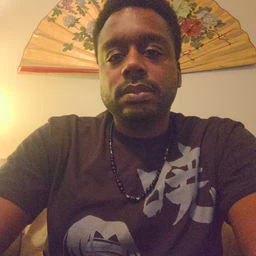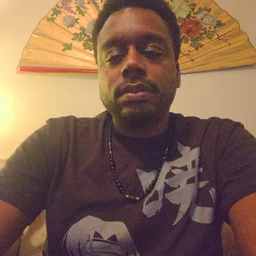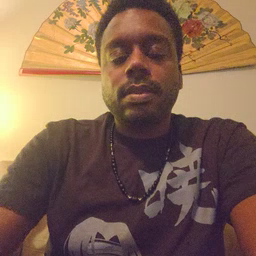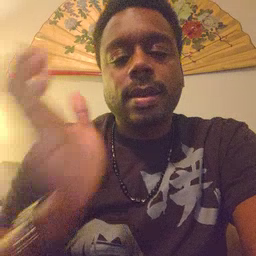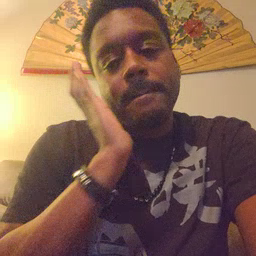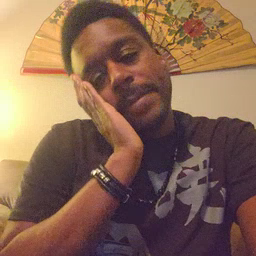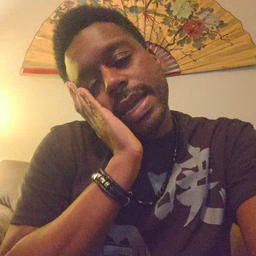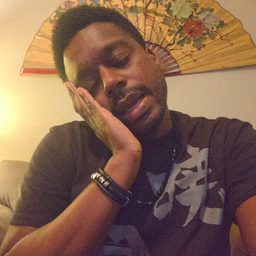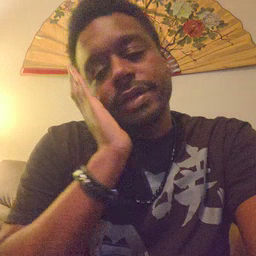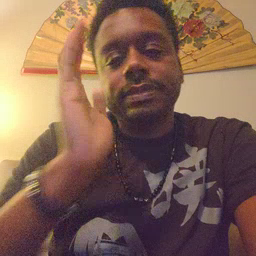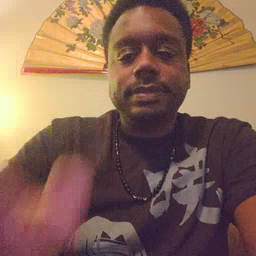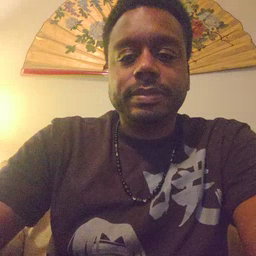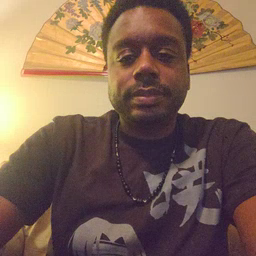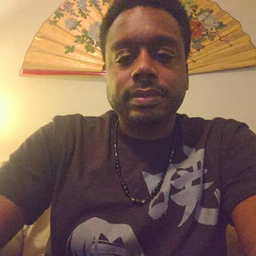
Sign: bed